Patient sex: M
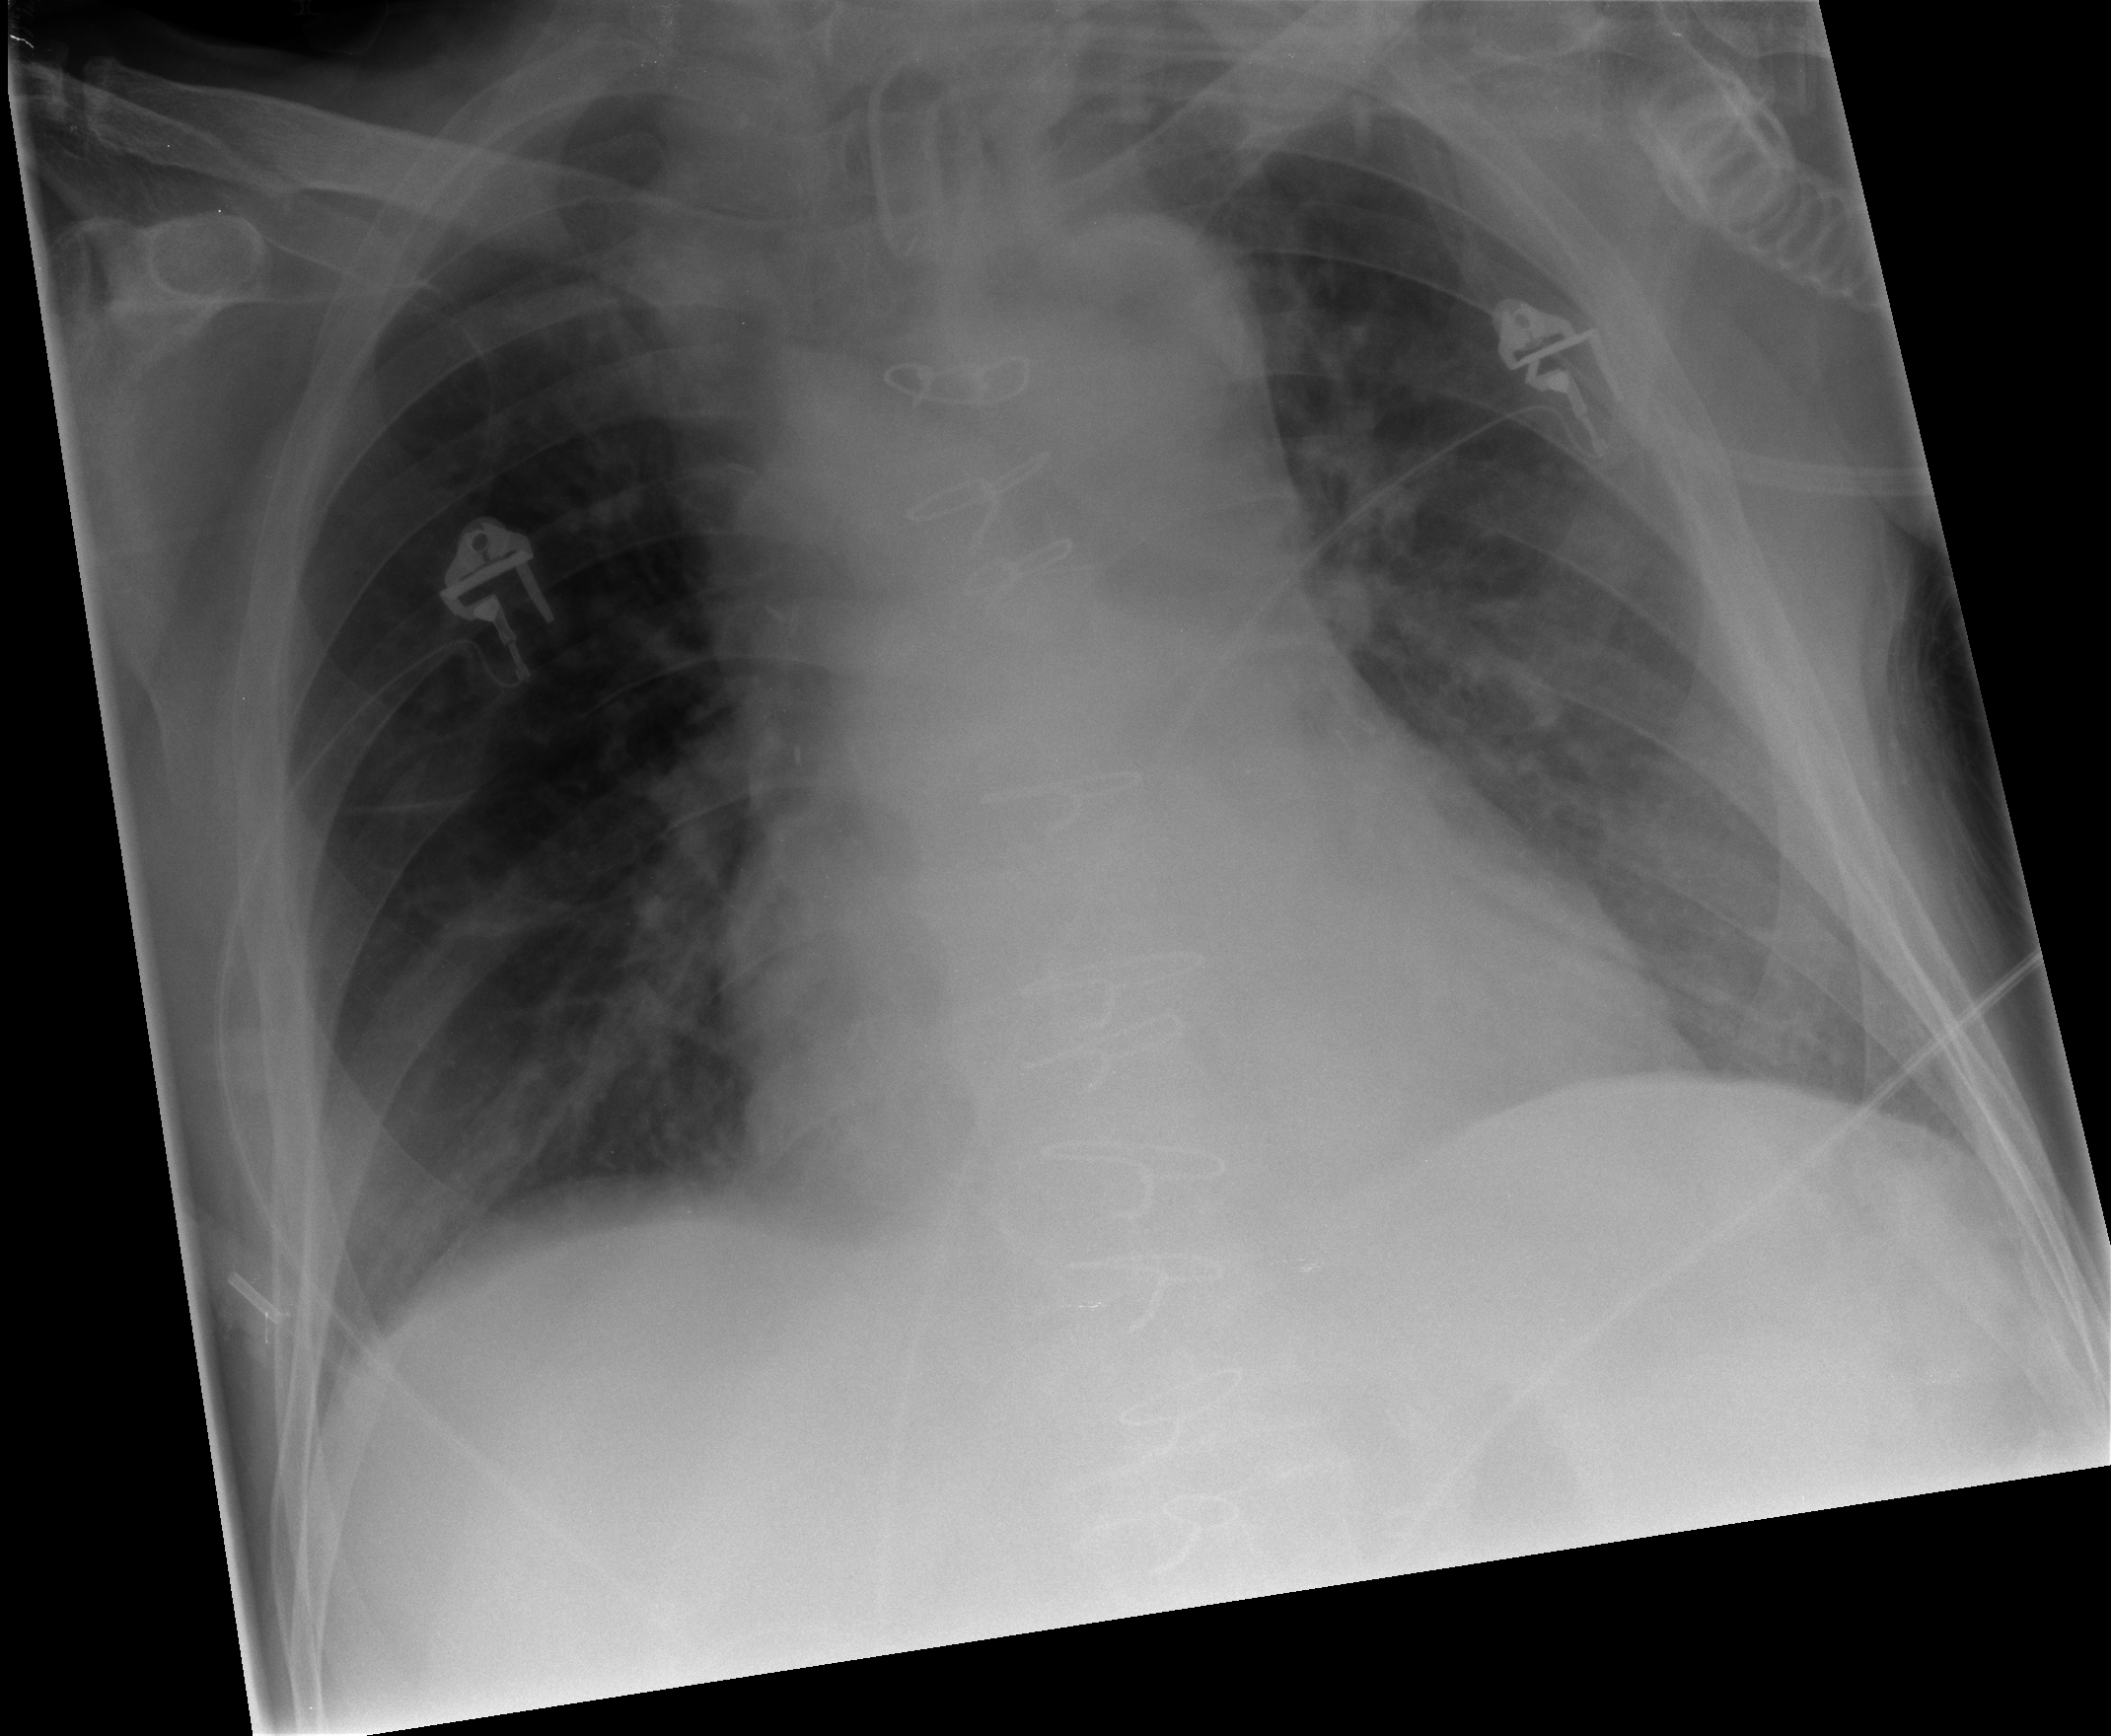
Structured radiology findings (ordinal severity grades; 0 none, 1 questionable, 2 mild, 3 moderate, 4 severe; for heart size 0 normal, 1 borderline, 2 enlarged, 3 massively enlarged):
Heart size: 2
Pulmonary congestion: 2
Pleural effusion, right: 0
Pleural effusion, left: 0
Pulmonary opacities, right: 0
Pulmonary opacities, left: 0
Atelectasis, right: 2
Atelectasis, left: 2